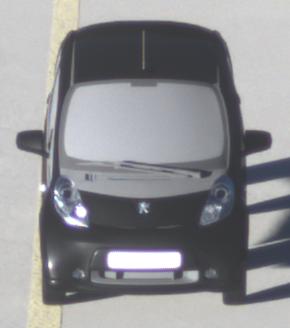
Make: Peugeot
Model: iOn
Detailed model: iOn
Model produced from: 2010/12
Model produced until: 2013/02
Doors: 5
Color: black
Road condition: dry road
Daytime: sunrise or sunset
Contrast: high contrast